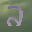
Label: 2